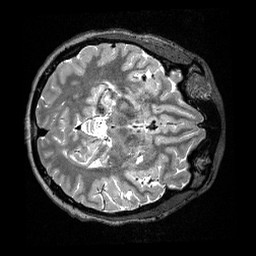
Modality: T2w
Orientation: axial
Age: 31
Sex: female
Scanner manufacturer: siemens
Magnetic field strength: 3 T
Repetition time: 3.2 s
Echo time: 0.479 s